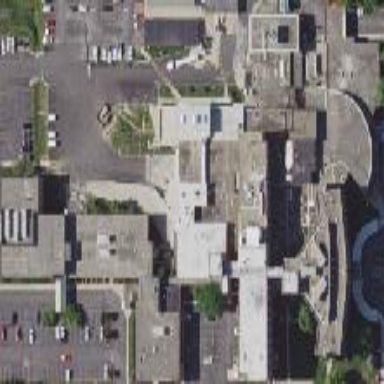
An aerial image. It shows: Hospital building.